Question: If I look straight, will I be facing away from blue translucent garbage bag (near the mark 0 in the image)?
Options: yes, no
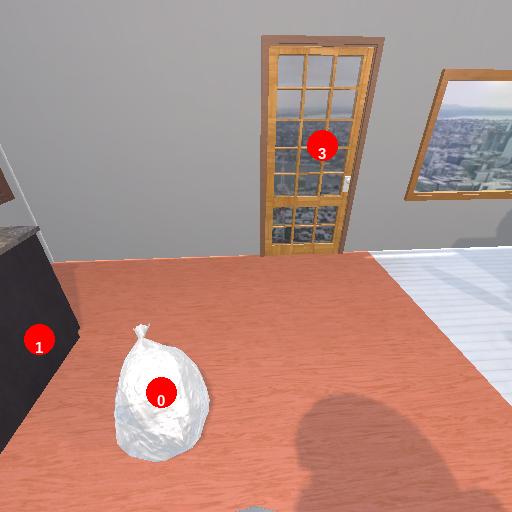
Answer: yes